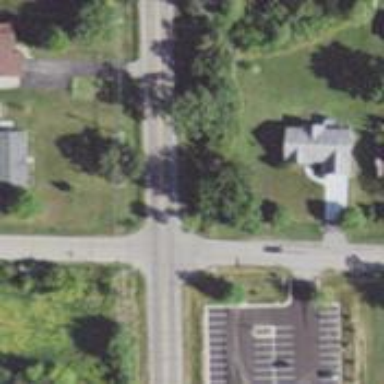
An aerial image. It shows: Stop road.